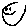
Label: smiley face